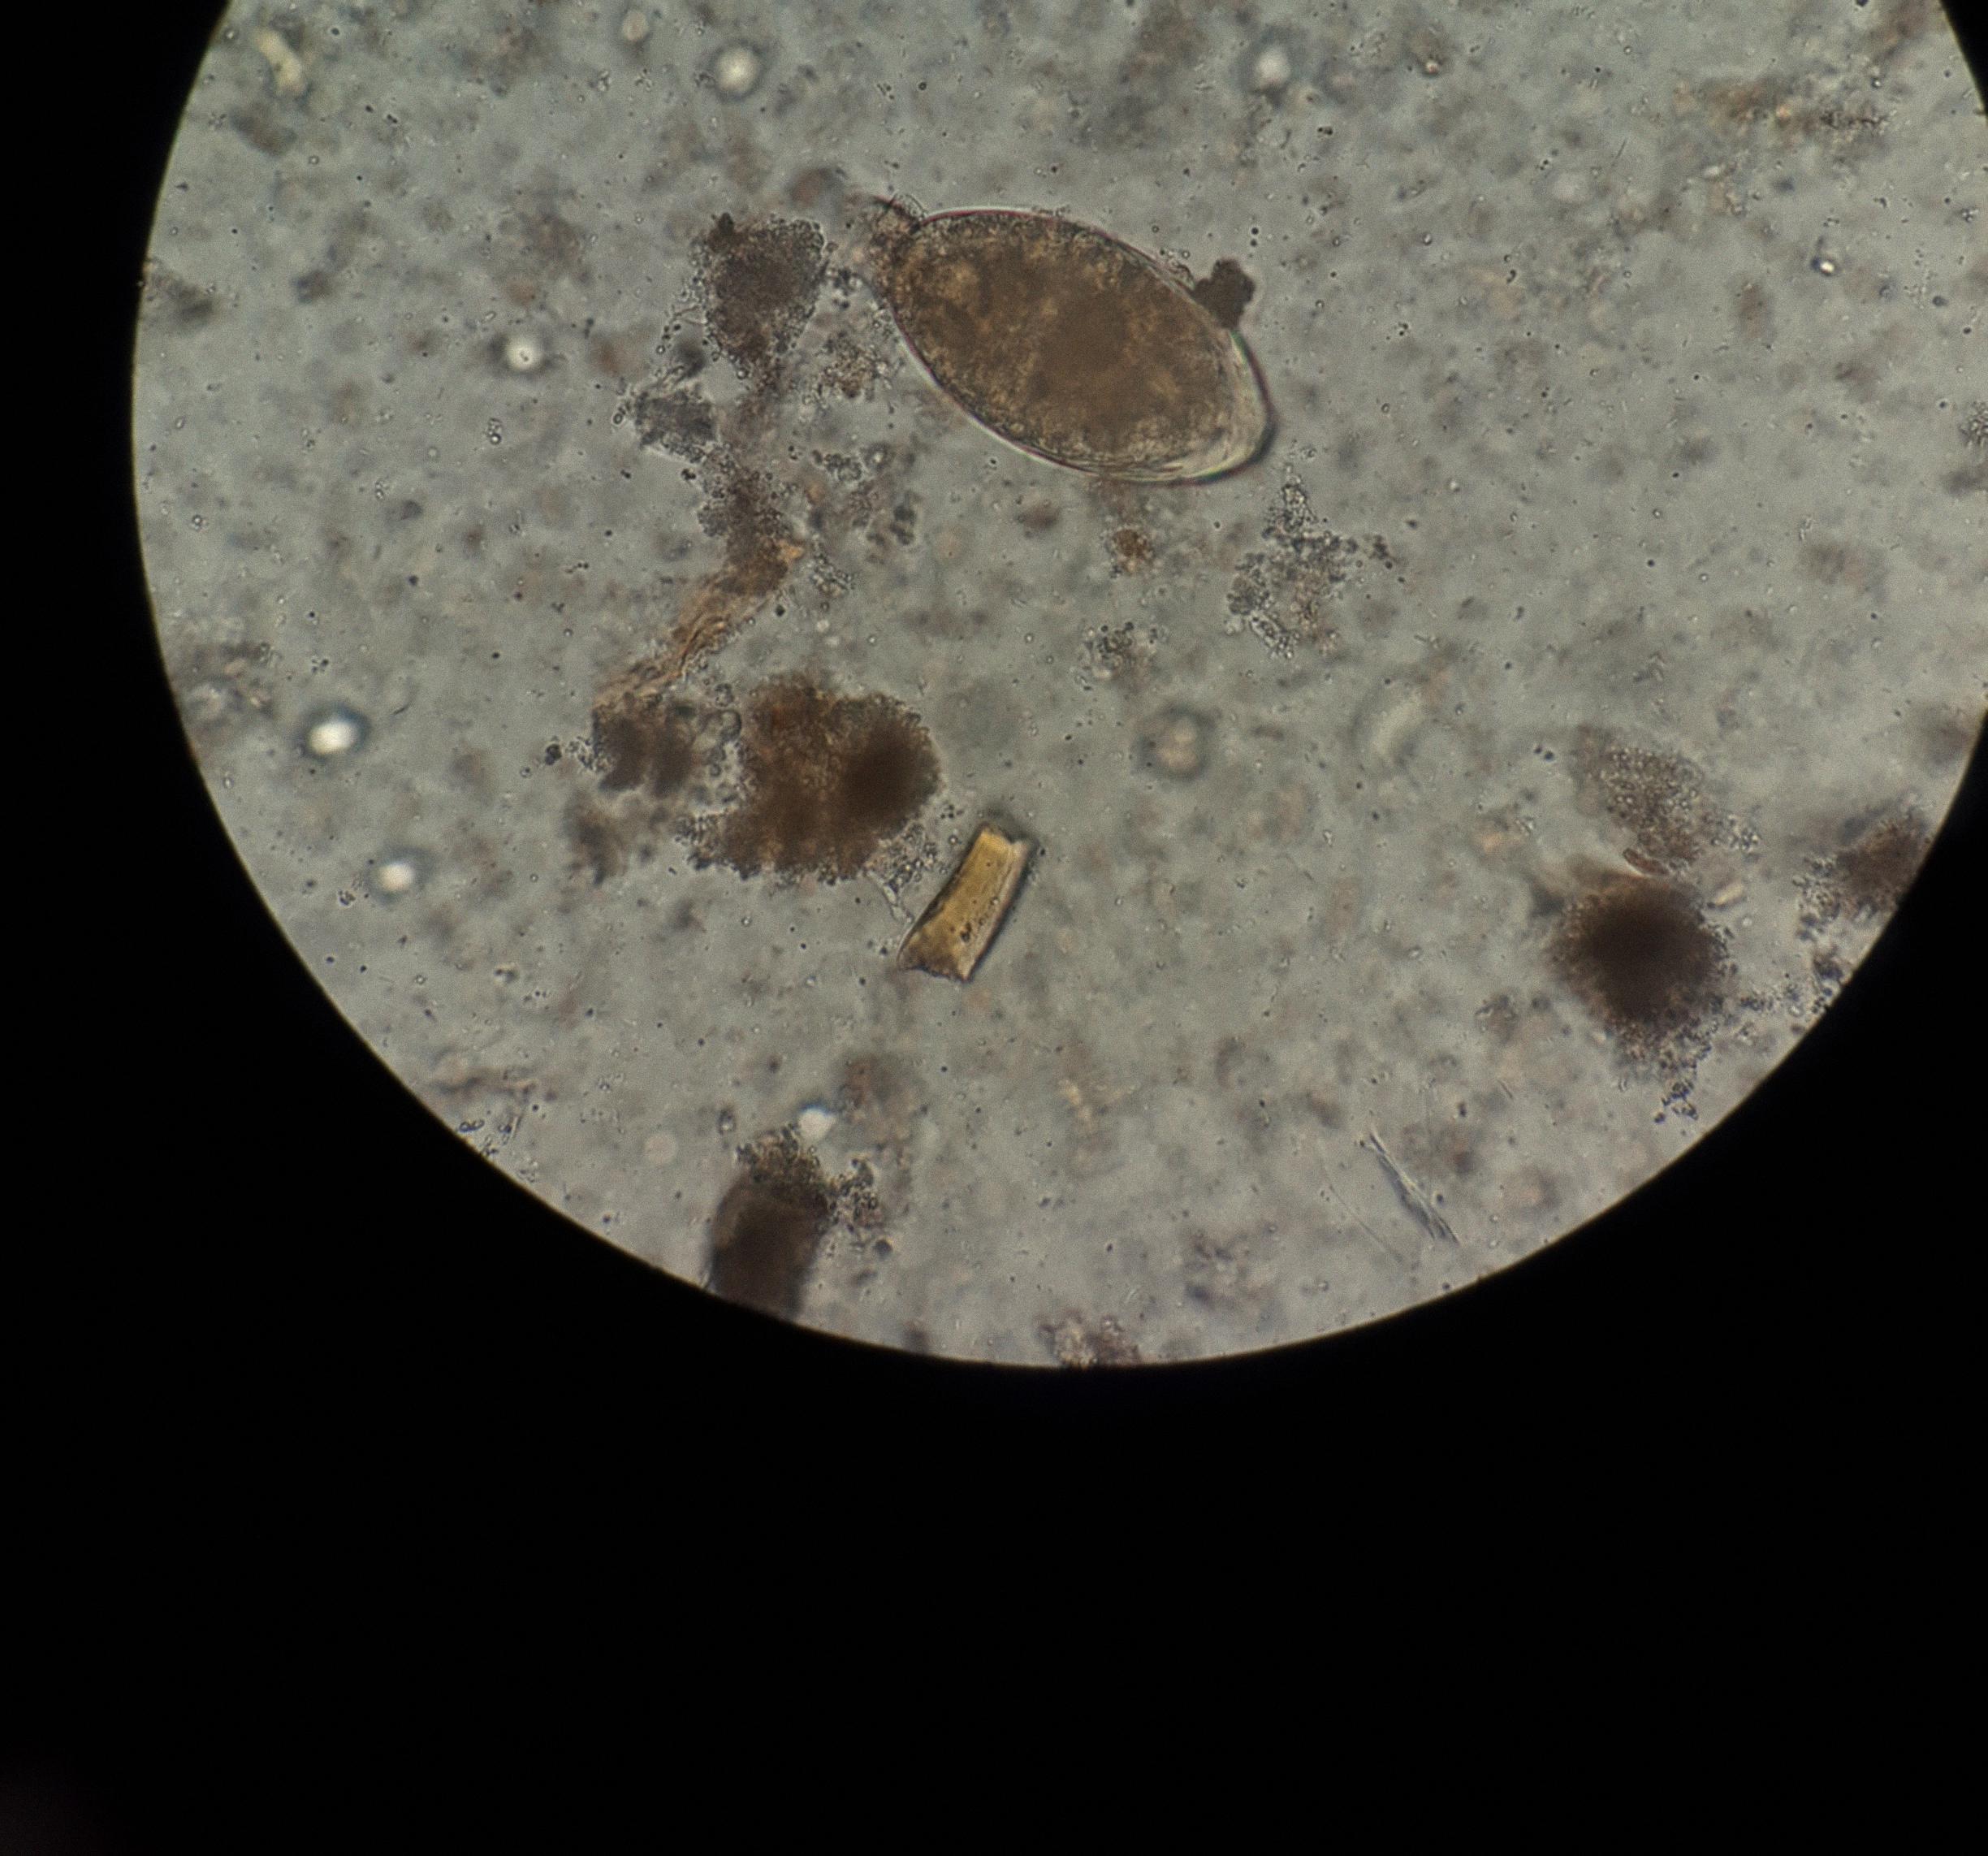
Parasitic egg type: Fasciolopsis buski